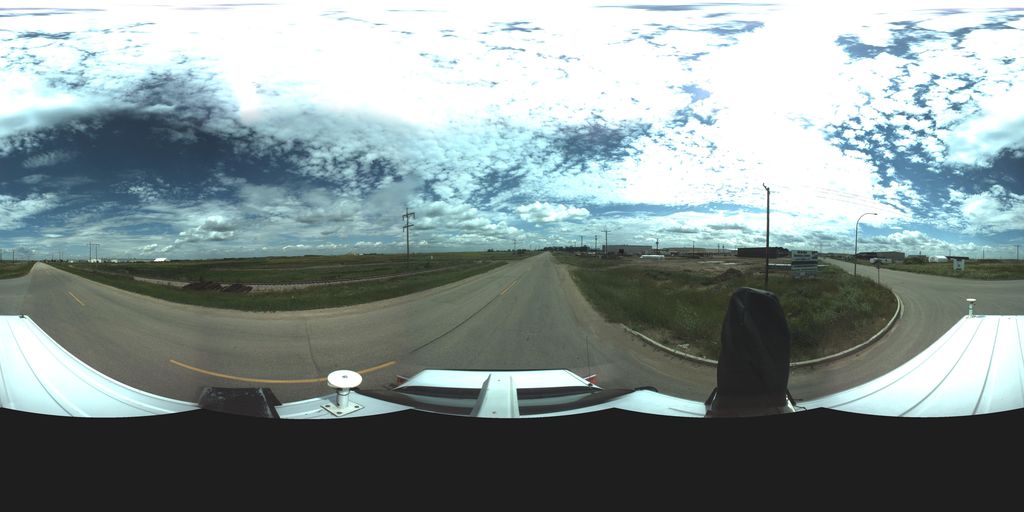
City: saskatoon